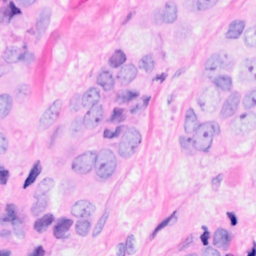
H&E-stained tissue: Breast